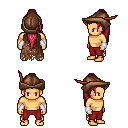
a pixel art fantasy rpg character, male body template, human, tanned skin, brown tattered cape, red pants, ruby red extra-long topknot hairstyle, leather cap, white cloth bracers, four views (front, back, left, right), 2x2 character sprite sheet, small pixel art, hard edges, no anti-aliasing